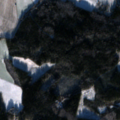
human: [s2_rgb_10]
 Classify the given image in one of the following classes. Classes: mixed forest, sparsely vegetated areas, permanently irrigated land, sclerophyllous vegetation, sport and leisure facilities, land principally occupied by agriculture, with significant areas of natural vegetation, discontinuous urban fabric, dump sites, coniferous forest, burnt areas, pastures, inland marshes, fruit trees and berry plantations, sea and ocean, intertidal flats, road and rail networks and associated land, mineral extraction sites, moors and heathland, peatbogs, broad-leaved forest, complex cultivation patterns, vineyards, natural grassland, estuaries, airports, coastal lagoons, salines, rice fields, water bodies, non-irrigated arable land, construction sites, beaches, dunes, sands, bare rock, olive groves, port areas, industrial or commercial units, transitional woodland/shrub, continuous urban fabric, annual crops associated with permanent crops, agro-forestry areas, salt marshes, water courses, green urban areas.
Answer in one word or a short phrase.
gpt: non-irrigated arable land, broad-leaved forest, coniferous forest, mixed forest